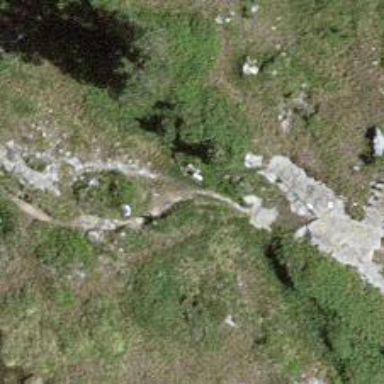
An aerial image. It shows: Path on the ground.